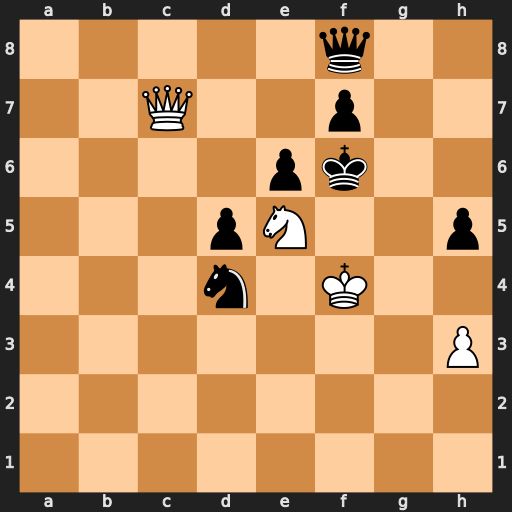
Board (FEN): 5q2/2Q2p2/4pk2/3pN2p/3n1K2/7P/8/8
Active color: w
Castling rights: -
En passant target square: -
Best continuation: Nd7+ Kg6 Nxf8+